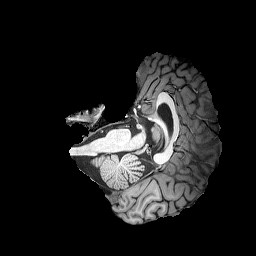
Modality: T1w
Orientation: axial
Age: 25
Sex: male
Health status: healthy